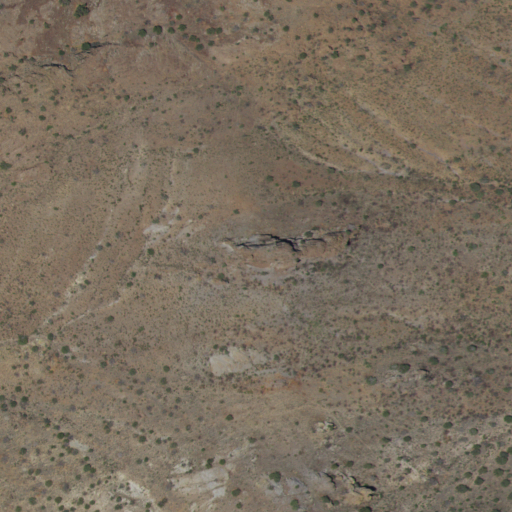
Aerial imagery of mountain in New Mexico named Mexican Hat containing shrub and grassland